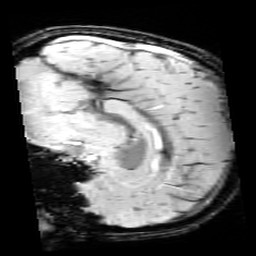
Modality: SWI
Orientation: sagittal
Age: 12
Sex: male
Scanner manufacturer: siemens
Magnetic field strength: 3 T
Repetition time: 0.027 s
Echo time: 0.02 s